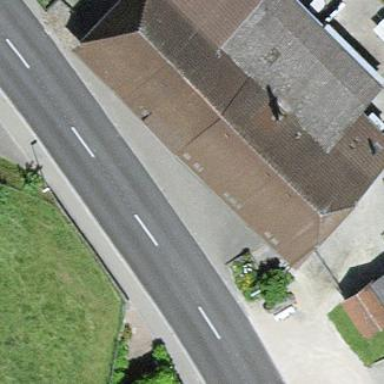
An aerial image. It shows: Residential building.